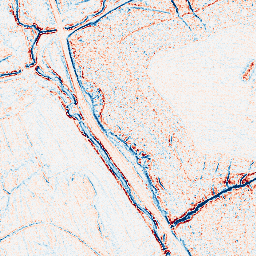
Category: edge_preserving
Decomposition family: bilateral
Decomposition parameters: d: 5
sigma_color: 100
sigma_space: 25
Upsampling method: sinc_blackman
Upsampling parameters: scale: 4
kernel_size: 8
Upsampling scale: 4